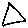
Label: triangle